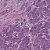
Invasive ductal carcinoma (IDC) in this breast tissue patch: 1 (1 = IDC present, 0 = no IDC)